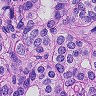
Metastatic tissue present: yes